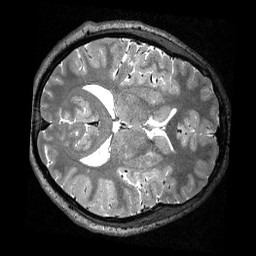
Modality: T2w
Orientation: axial
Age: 26
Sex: male
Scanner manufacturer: siemens
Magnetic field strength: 3 T
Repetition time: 3.2 s
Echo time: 0.479 s